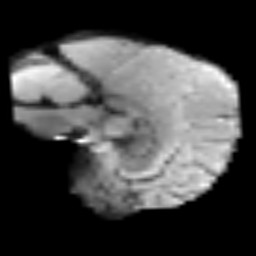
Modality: T2w
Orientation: sagittal
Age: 64
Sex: male
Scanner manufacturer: siemens
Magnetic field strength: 3 T
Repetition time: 3.2 s
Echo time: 0.081 s